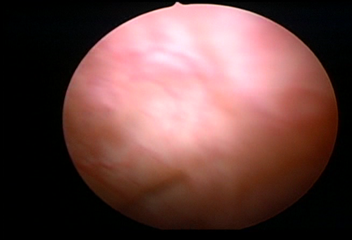
Modality: WLC
Class: Normal mucosa
Bladder cancer association: No